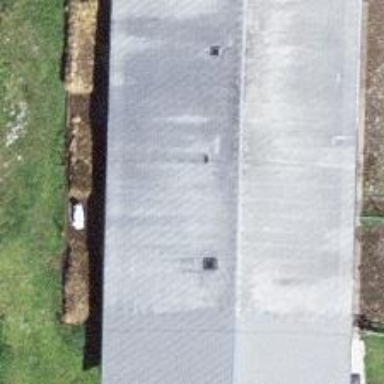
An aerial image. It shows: Farm.